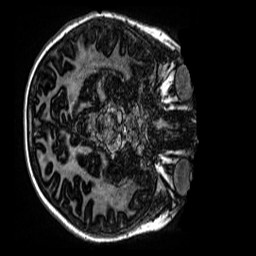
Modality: MP2RAGE
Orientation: axial
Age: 9
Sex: male
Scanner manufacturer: siemens
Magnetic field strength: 3 T
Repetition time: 4 s
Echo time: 0.00299 s